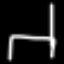
Label: chair